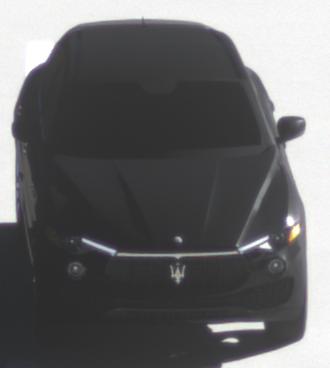
Make: Maserati
Model: Levante GT Hybrid
Detailed model: Levante
Model produced from: 2021/07
Model produced until: 2022/10
Doors: 4
Color: black
Road condition: dry road
Daytime: morning or afternoon
Contrast: high contrast